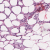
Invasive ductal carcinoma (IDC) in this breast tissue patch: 0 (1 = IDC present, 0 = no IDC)